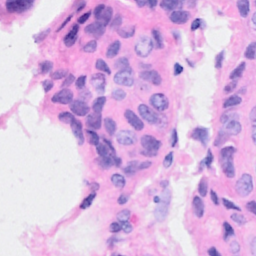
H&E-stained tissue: Breast